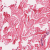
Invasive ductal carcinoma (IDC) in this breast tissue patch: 0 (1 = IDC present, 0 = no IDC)